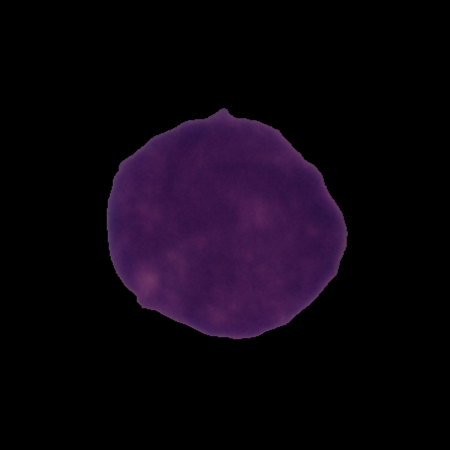
Label: cancer